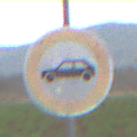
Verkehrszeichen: VerbotPersonenkraftwagen
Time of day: Midday
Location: Outdoor (Nature)
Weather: PartlyCloudy
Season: NotSpecified
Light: Natural